Question: I'm trying to get an API key for a live chat plugin, but I can't get the key from Firebase.

Any solution? Thanks!
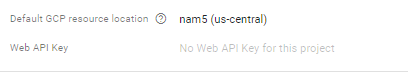
Answer: Go to the authentication tab and enable a sign-in method (for example email/password). This will generate the web api key.
EDIT: as fen1ksss said: It seems this has been changed just recently. You don't actually need to toggle any of the providers to make it work.
there's been another small change: the authentication tab is now inside the "Engage" tab because google likes hide and seek. once there, follow as above.